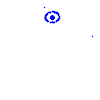
Particle: electron